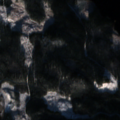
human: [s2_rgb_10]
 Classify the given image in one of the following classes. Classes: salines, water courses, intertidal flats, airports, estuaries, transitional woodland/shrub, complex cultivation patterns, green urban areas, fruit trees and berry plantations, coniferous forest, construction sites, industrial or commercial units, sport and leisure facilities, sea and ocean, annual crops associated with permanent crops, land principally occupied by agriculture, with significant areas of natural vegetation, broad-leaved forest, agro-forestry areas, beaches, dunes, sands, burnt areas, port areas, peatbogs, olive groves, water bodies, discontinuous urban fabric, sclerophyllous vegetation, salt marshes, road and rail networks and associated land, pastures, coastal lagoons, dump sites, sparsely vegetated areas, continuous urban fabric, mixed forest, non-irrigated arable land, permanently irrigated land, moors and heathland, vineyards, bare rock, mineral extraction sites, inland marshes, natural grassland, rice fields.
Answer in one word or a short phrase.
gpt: coniferous forest, mixed forest, transitional woodland/shrub, water bodies